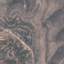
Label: HerbaceousVegetation